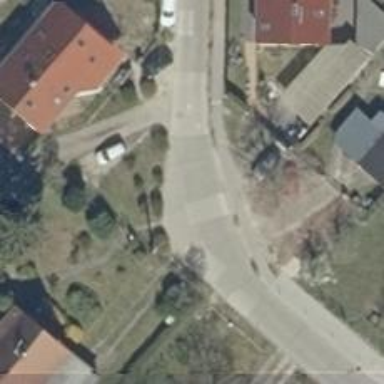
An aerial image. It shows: Residential road with concrete surface. There is sidewalk on the left side.